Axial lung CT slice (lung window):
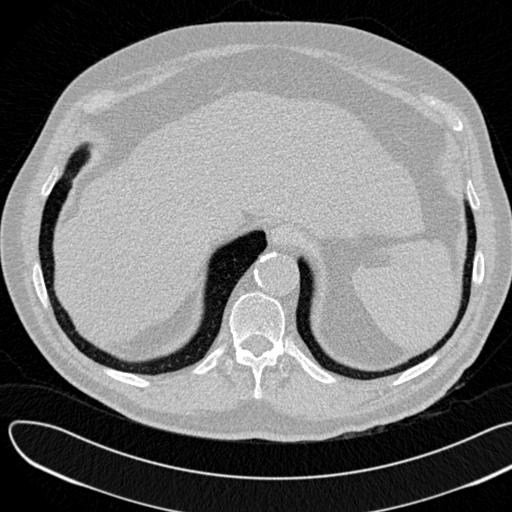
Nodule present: no